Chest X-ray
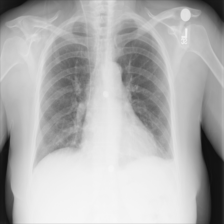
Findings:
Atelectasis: negative
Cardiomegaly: negative
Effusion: positive
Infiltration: positive
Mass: negative
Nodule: negative
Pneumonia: negative
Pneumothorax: negative
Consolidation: negative
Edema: negative
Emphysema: negative
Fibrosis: negative
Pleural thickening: negative
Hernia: negative